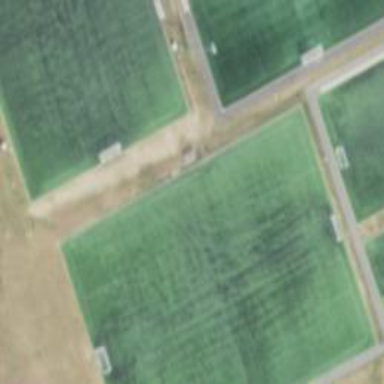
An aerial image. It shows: Sports center designed for soccer activities.